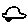
Label: car